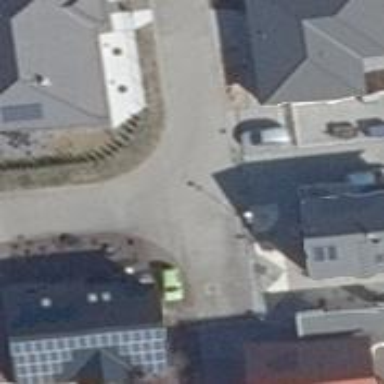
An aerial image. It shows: Living street.